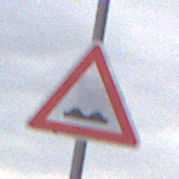
Verkehrszeichen: UnebeneFahrbahn
Umgebung: Outdoor, Suburban
Tageszeit: Midday
Wetter: Overcast
Licht: Natural
Jahreszeit: NotSpecified
Kontrast: LowContrast